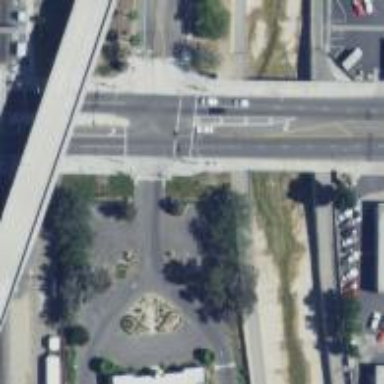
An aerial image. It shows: Crossing on cycleway.